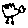
Label: bird